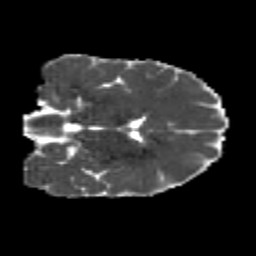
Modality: MD
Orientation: coronal
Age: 24
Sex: female
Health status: healthy
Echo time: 0.074 s